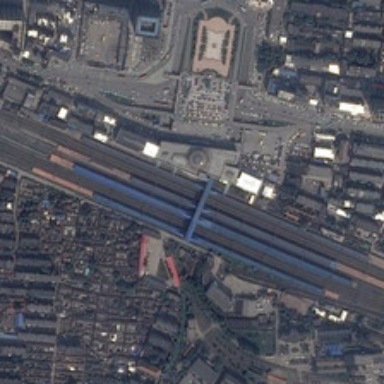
Many buildings and some green trees are in two sides of a railway station with a parking lot .